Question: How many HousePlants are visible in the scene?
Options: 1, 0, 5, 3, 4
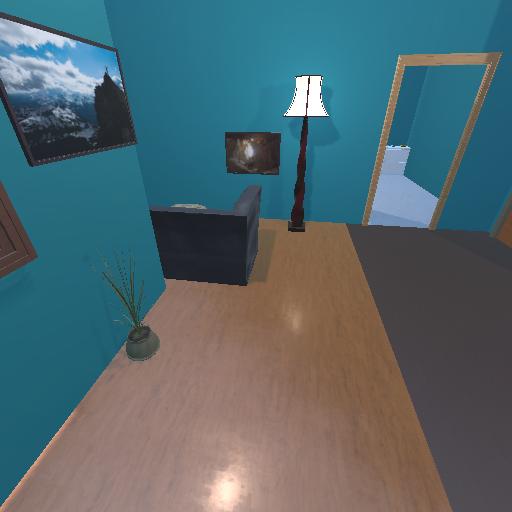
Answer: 1